Field crop: tomato
Growth stage: 1
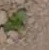
Species: solanum